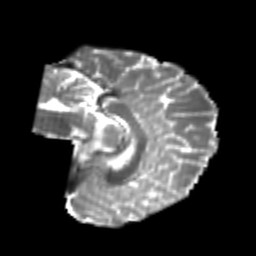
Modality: T2w
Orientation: sagittal
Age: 24
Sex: female
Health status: healthy
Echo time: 0.074 s